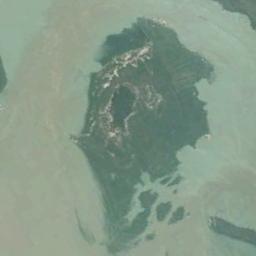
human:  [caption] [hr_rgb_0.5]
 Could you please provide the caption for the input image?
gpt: There are several islands of different sizes .

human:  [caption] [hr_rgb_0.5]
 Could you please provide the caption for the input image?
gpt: Many trees are on the island .

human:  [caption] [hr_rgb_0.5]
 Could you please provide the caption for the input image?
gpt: The archipelago with some islands of different sizes is surrounded by green waters .

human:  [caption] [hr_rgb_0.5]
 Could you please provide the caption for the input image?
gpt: The irregularly shaped green island is surrounded by turquoise waters with green plants and mountains .

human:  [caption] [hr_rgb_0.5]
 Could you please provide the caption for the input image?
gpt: There are group of green islands with green water around .